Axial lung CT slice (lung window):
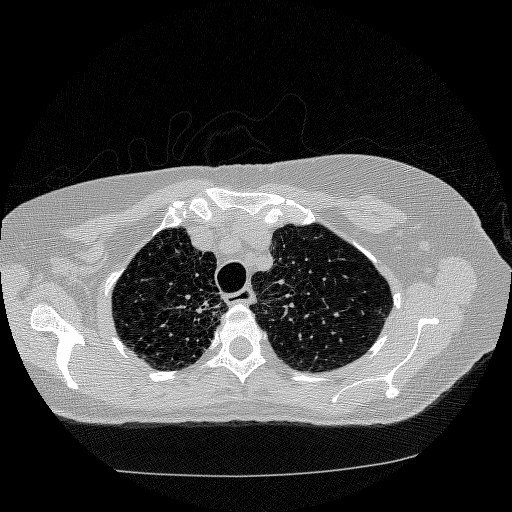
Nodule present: no